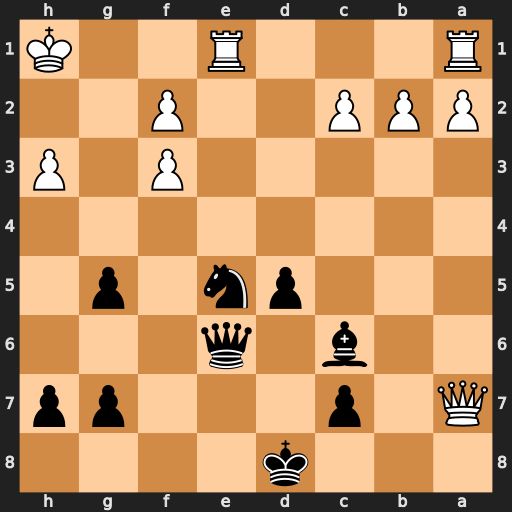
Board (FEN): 3k4/Q1p3pp/2b1q3/3pn1p1/8/5P1P/PPP2P2/R3R2K
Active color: b
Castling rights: -
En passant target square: -
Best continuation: Qxh3+ Kg1 Nxf3#